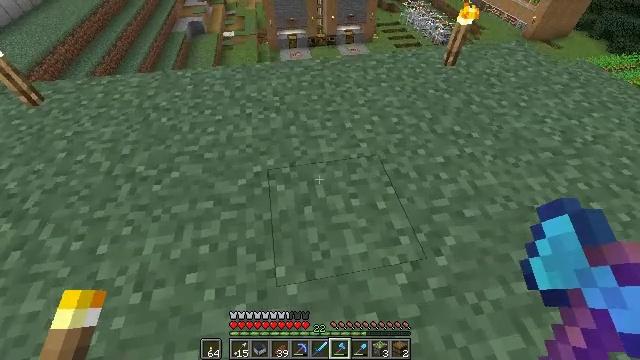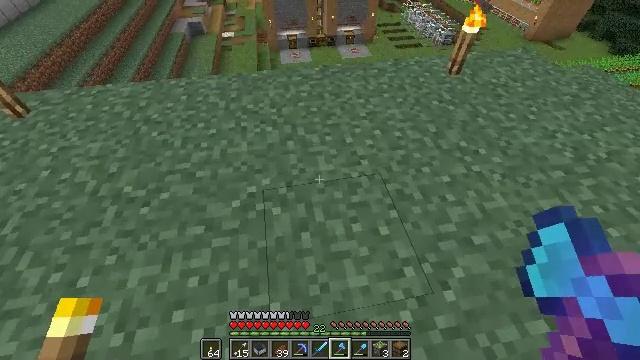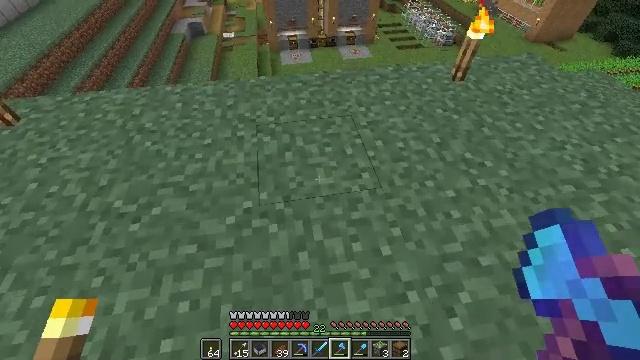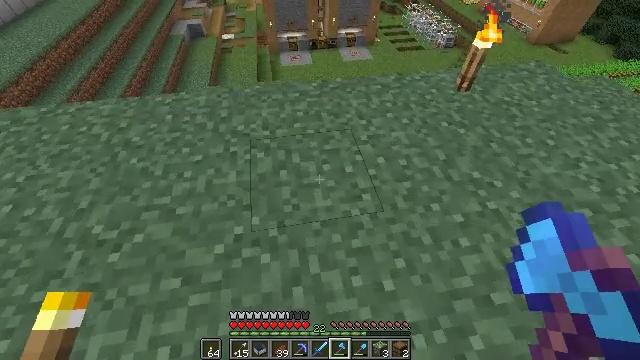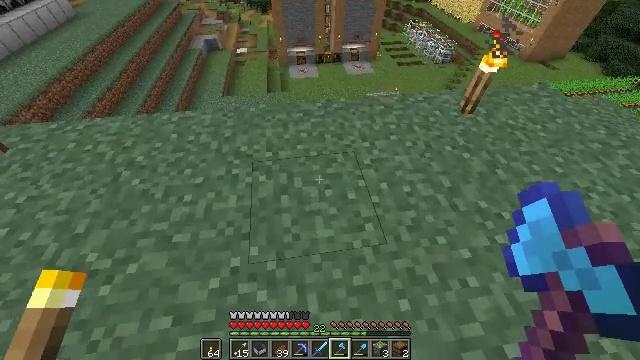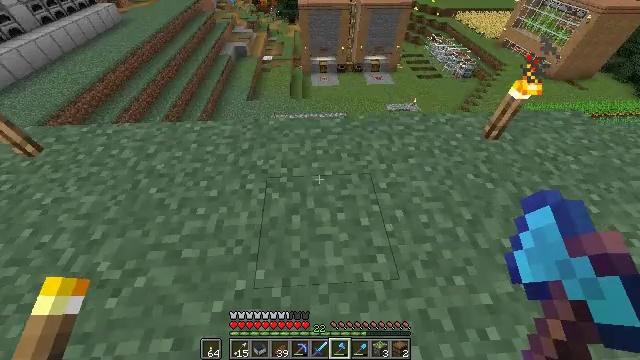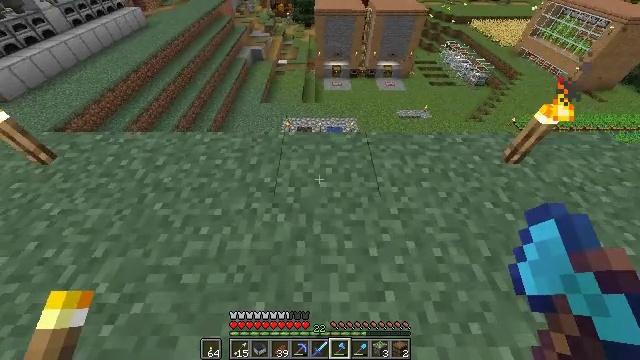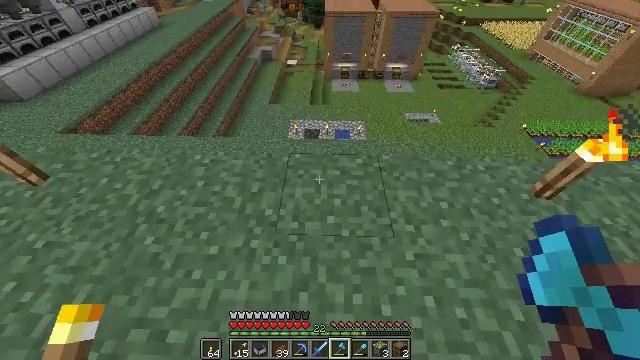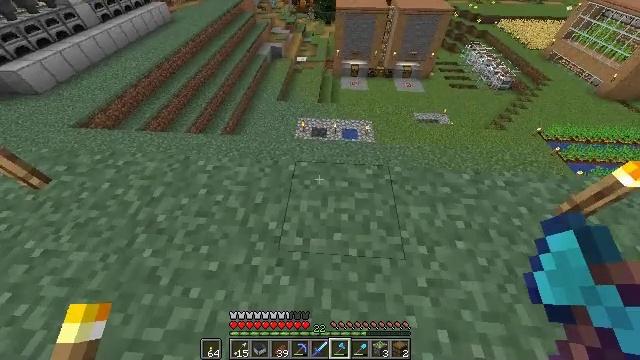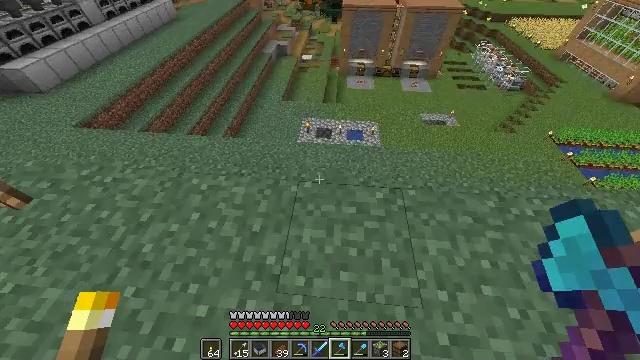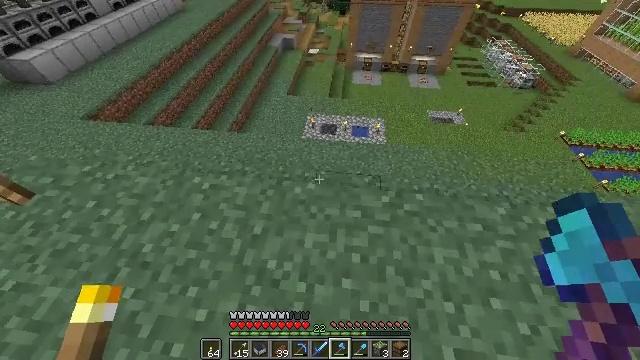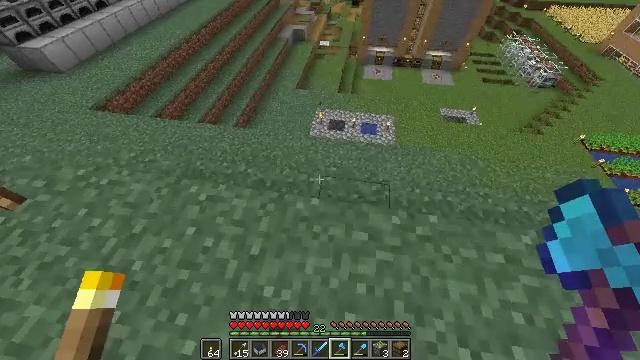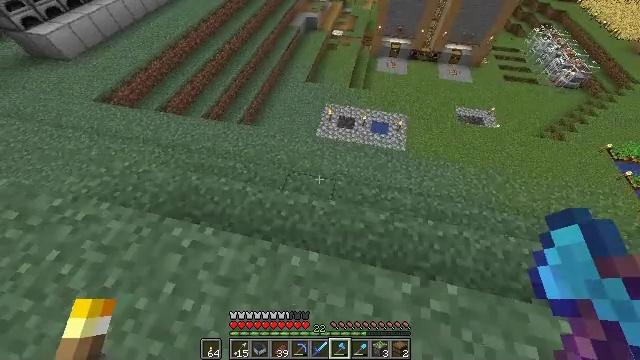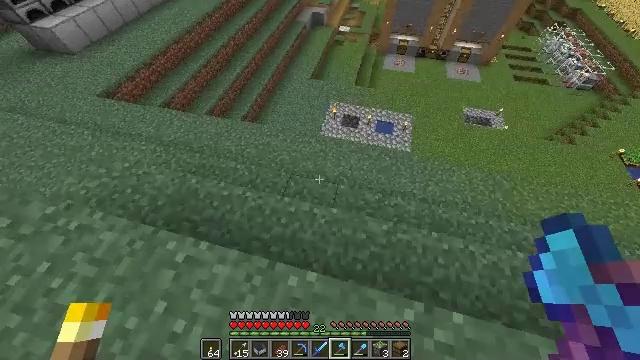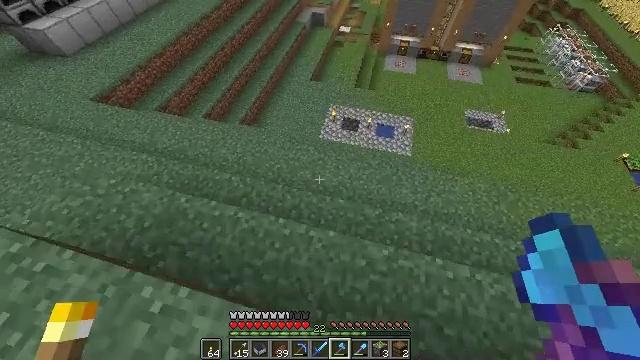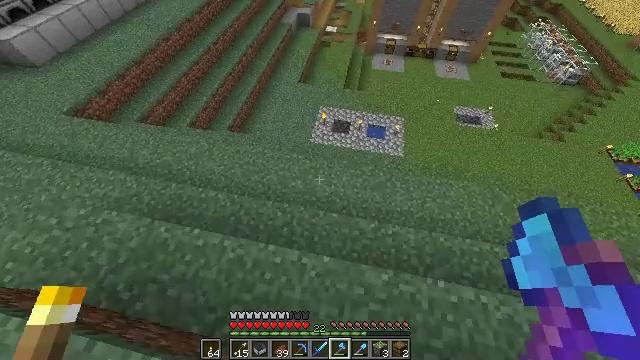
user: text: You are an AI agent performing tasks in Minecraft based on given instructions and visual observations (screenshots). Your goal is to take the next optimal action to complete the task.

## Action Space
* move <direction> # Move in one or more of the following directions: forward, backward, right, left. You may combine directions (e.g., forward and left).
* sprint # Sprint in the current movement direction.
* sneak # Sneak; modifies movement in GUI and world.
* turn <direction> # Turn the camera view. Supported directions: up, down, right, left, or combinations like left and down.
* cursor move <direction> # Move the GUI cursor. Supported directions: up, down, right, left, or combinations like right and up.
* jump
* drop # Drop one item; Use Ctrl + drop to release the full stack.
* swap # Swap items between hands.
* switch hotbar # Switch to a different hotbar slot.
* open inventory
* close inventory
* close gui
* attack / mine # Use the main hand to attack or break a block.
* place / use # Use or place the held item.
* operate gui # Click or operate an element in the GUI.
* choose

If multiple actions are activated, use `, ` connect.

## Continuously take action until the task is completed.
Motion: motion action
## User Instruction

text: Reclaim the chest into your inventory.
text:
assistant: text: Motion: move forward
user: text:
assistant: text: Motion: move forward
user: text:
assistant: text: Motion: move forward, sprint
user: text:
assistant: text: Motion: move forward, sprint, turn left
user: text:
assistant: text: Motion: move forward, sprint, turn left
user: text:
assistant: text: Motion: move forward, sprint, turn left
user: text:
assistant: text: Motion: move forward, turn left
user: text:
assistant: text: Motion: move forward, turn left
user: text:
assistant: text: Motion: move forward, sprint, turn left
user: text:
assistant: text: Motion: move forward, sprint, turn left and down
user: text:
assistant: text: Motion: move forward, sprint, turn left and down
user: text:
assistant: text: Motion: move forward, turn left and down
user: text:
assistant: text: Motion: move forward, turn left
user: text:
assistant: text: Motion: move forward, sprint
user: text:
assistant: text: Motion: move forward, sprint, turn right
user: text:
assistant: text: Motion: move forward, sprint, turn right
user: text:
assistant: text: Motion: move forward, turn right
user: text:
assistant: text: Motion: move forward, turn right
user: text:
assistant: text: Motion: move forward, sprint, turn right
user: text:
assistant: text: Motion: move forward, sprint
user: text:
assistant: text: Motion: move forward, sprint
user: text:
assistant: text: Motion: move forward, sprint
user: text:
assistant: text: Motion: move forward, turn down
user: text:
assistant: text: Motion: move forward, turn left
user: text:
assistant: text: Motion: move forward
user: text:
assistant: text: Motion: move forward, sprint
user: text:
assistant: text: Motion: move forward, sprint
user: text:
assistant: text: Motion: move forward, sprint
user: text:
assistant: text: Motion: move forward
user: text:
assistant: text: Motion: move forward